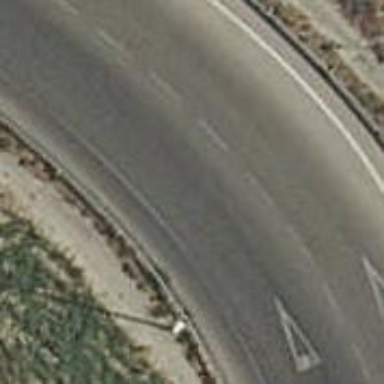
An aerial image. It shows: Road with "give way" sign.